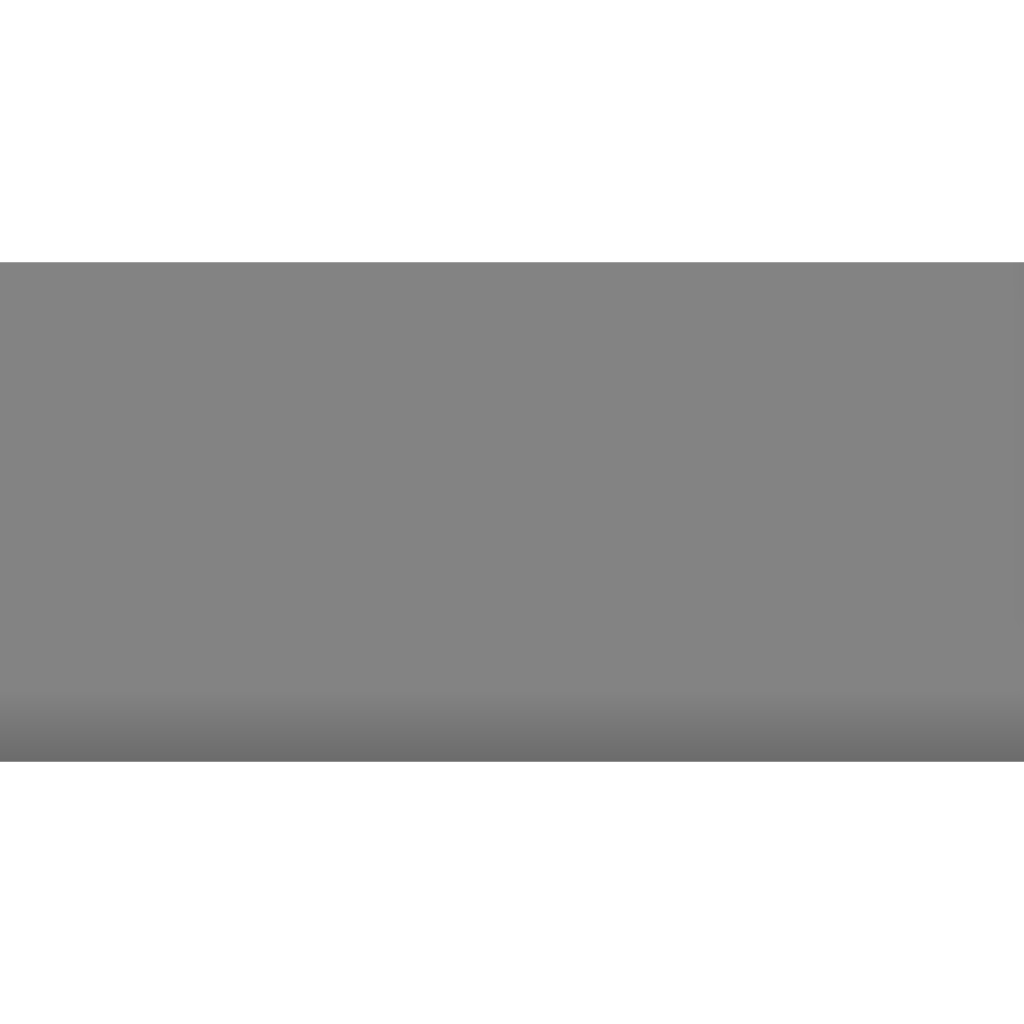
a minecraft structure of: Nether Wart Farm bad low quality